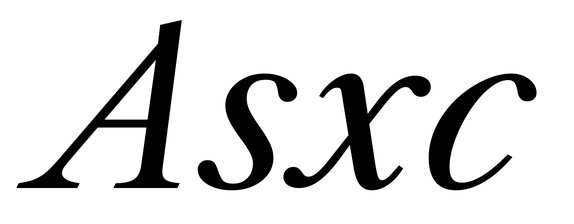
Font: LibreCaslonText-Italic_Italic